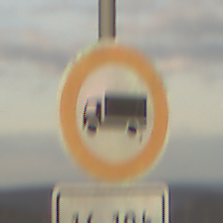
Verkehrszeichen: VerbotFuerKraftfahrzeugeUeberDreiKommaFuenfTonnen
Zusatzzeichen unten: ZeitangabenOhneBeschraenkungAufWochentage1
Umgebung: Outdoor, Nature
Tageszeit: SunriseSunset
Wetter: PartlyCloudy
Licht: Natural
Jahreszeit: NotSpecified
Kontrast: LowContrast